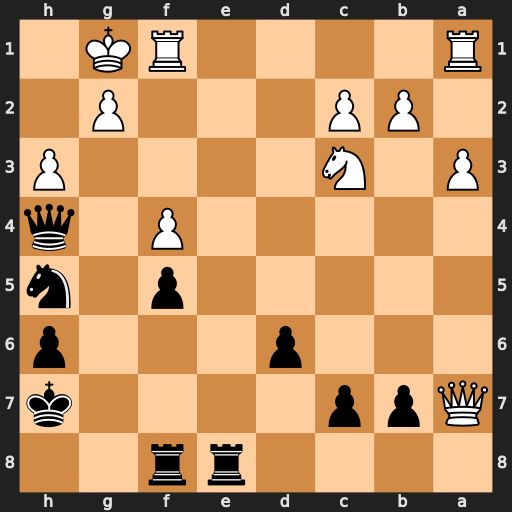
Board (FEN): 4rr2/Qpp4k/3p3p/5p1n/5P1q/P1N4P/1PP3P1/R4RK1
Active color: b
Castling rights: -
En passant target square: -
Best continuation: Rg8 Rf3 Nxf4 Rxf4 Qxf4